九年级 · 代数
为了响应政府提出的由中国制造向中国创造转型的号召, 某公司自主设计了一款成本为 8 元的工艺品，并投放市场进行试销售，经过调查发现该产品每天的销售量 $y$ (件）与销售单价 $x$ （元）（不低于成本）满足的函数关系如图所示.

(1)求 $y$ 与 $x$ 之间的函数关系式;

(2)当销售单价定为多少元时, 每天销售获得的利润最大？最大利润是多少?

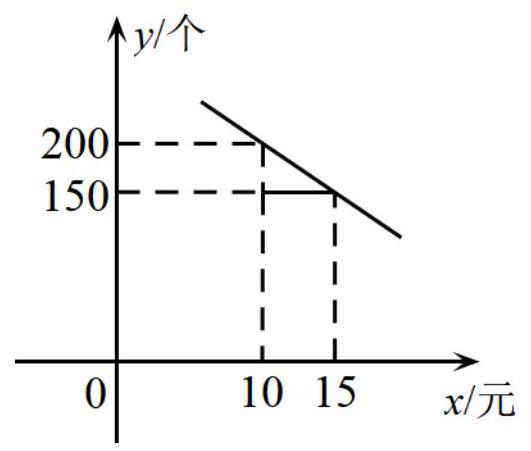
答案:  (1) $y$ 与 $x$ 之间的关系式为: $y=-10 x+300,8 \leq x<30$

(2)售价定为 19 元时, 每天销售获得的利润最大，最大利润为 1210 元

解析: (1) 根据题意设出函数解析式为 $y=k x+b$ ，然后用待定系数法求函数解析式，再根
据成本为 8 元, 利润大于 0 求出自变量的取值范围;

（2）根据利润 $=$ 单个利润 $\times$ 销量列出函数解析式，根据函数的性质求最值.

【详解】(1) 解:（1）由题意可设 $y$ 与 $x$ 之间的关系式为 $y=k x+b$, 则

$\left\{\begin{array}{l}200=10 k+b \\ 150=15 k+b\end{array}\right.$,

解得: $\left\{\begin{array}{l}k=-10 \\ b=300\end{array}\right.$ ，

$\therefore y$ 与 $x$ 之间的关系式为: $y=-10 x+300,8 \leq x<30$.

(2) (2) 解: 设每天的利润为 $W$ 元, 根据题意得:

$W=(x-8)(-10 x+300)=-10 x^{2}+380 x-2400=-10(x-19)^{2}+1210$,

$\therefore$ 当 $x=19$ 时, $W$ 最大，最大值为 1210 元,

答：售价定为 19 元时，每天销售获得的利润最大，最大利润为 1210 元.

【点睛】本题考查二次函数的应用, 待定系数法求一次函数解析式, 解题的关键是根据等量关系列出函数解析式.